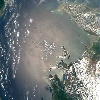
Label: water